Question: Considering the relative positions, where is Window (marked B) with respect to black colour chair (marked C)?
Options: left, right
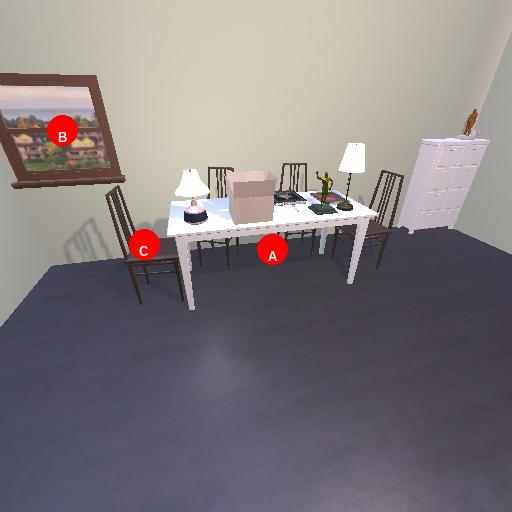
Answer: left